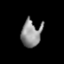
Tissue: lung
Cell type: Endothelial cells
Senescence score: 0.5417
Nuclear area (px): 523
Mean DAPI intensity: 139.69